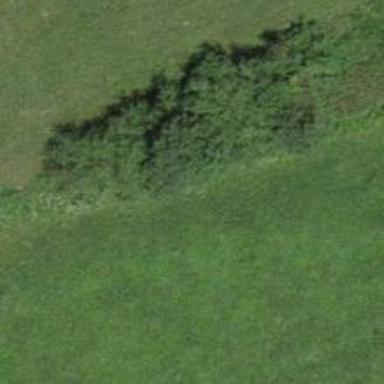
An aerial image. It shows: Ditch in the surroundings.